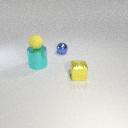
small yellow rubber sphere above large cyan metal cylinder